Question: I am working with python which includes selenium and chrome driver. Now i want to get things from the chrome console into a list in python (look at the picture)
So i want to get all the numbers in front of "data-form-field-value=" into a list like:
314214536204070
314214536204075
314214536204080
How can i do it?
Chrome console insight:

i already tried it but i couldnt find anything in the internet which could helped me
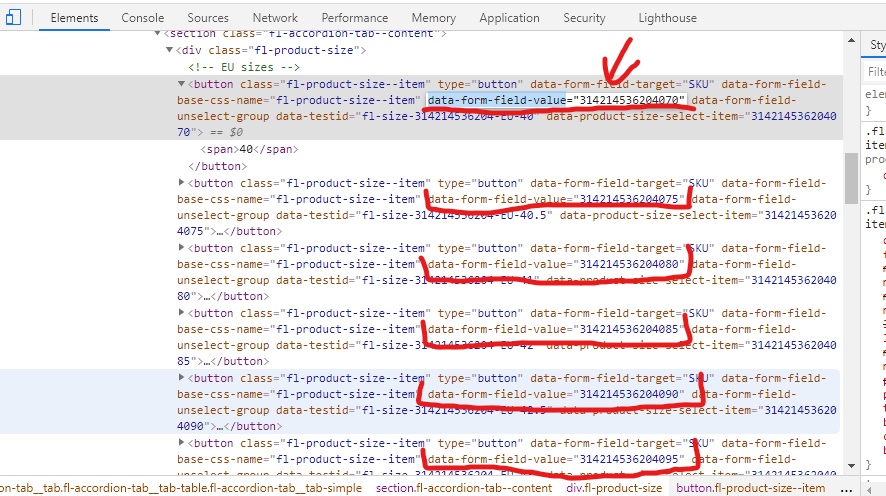
Answer: '''
buttons = driver.ind_elements_by_tag_name("button")
lst = [ button.get_attribute("data-form-field-value") for button in buttons]
'''
now lst will have the value you need